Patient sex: F
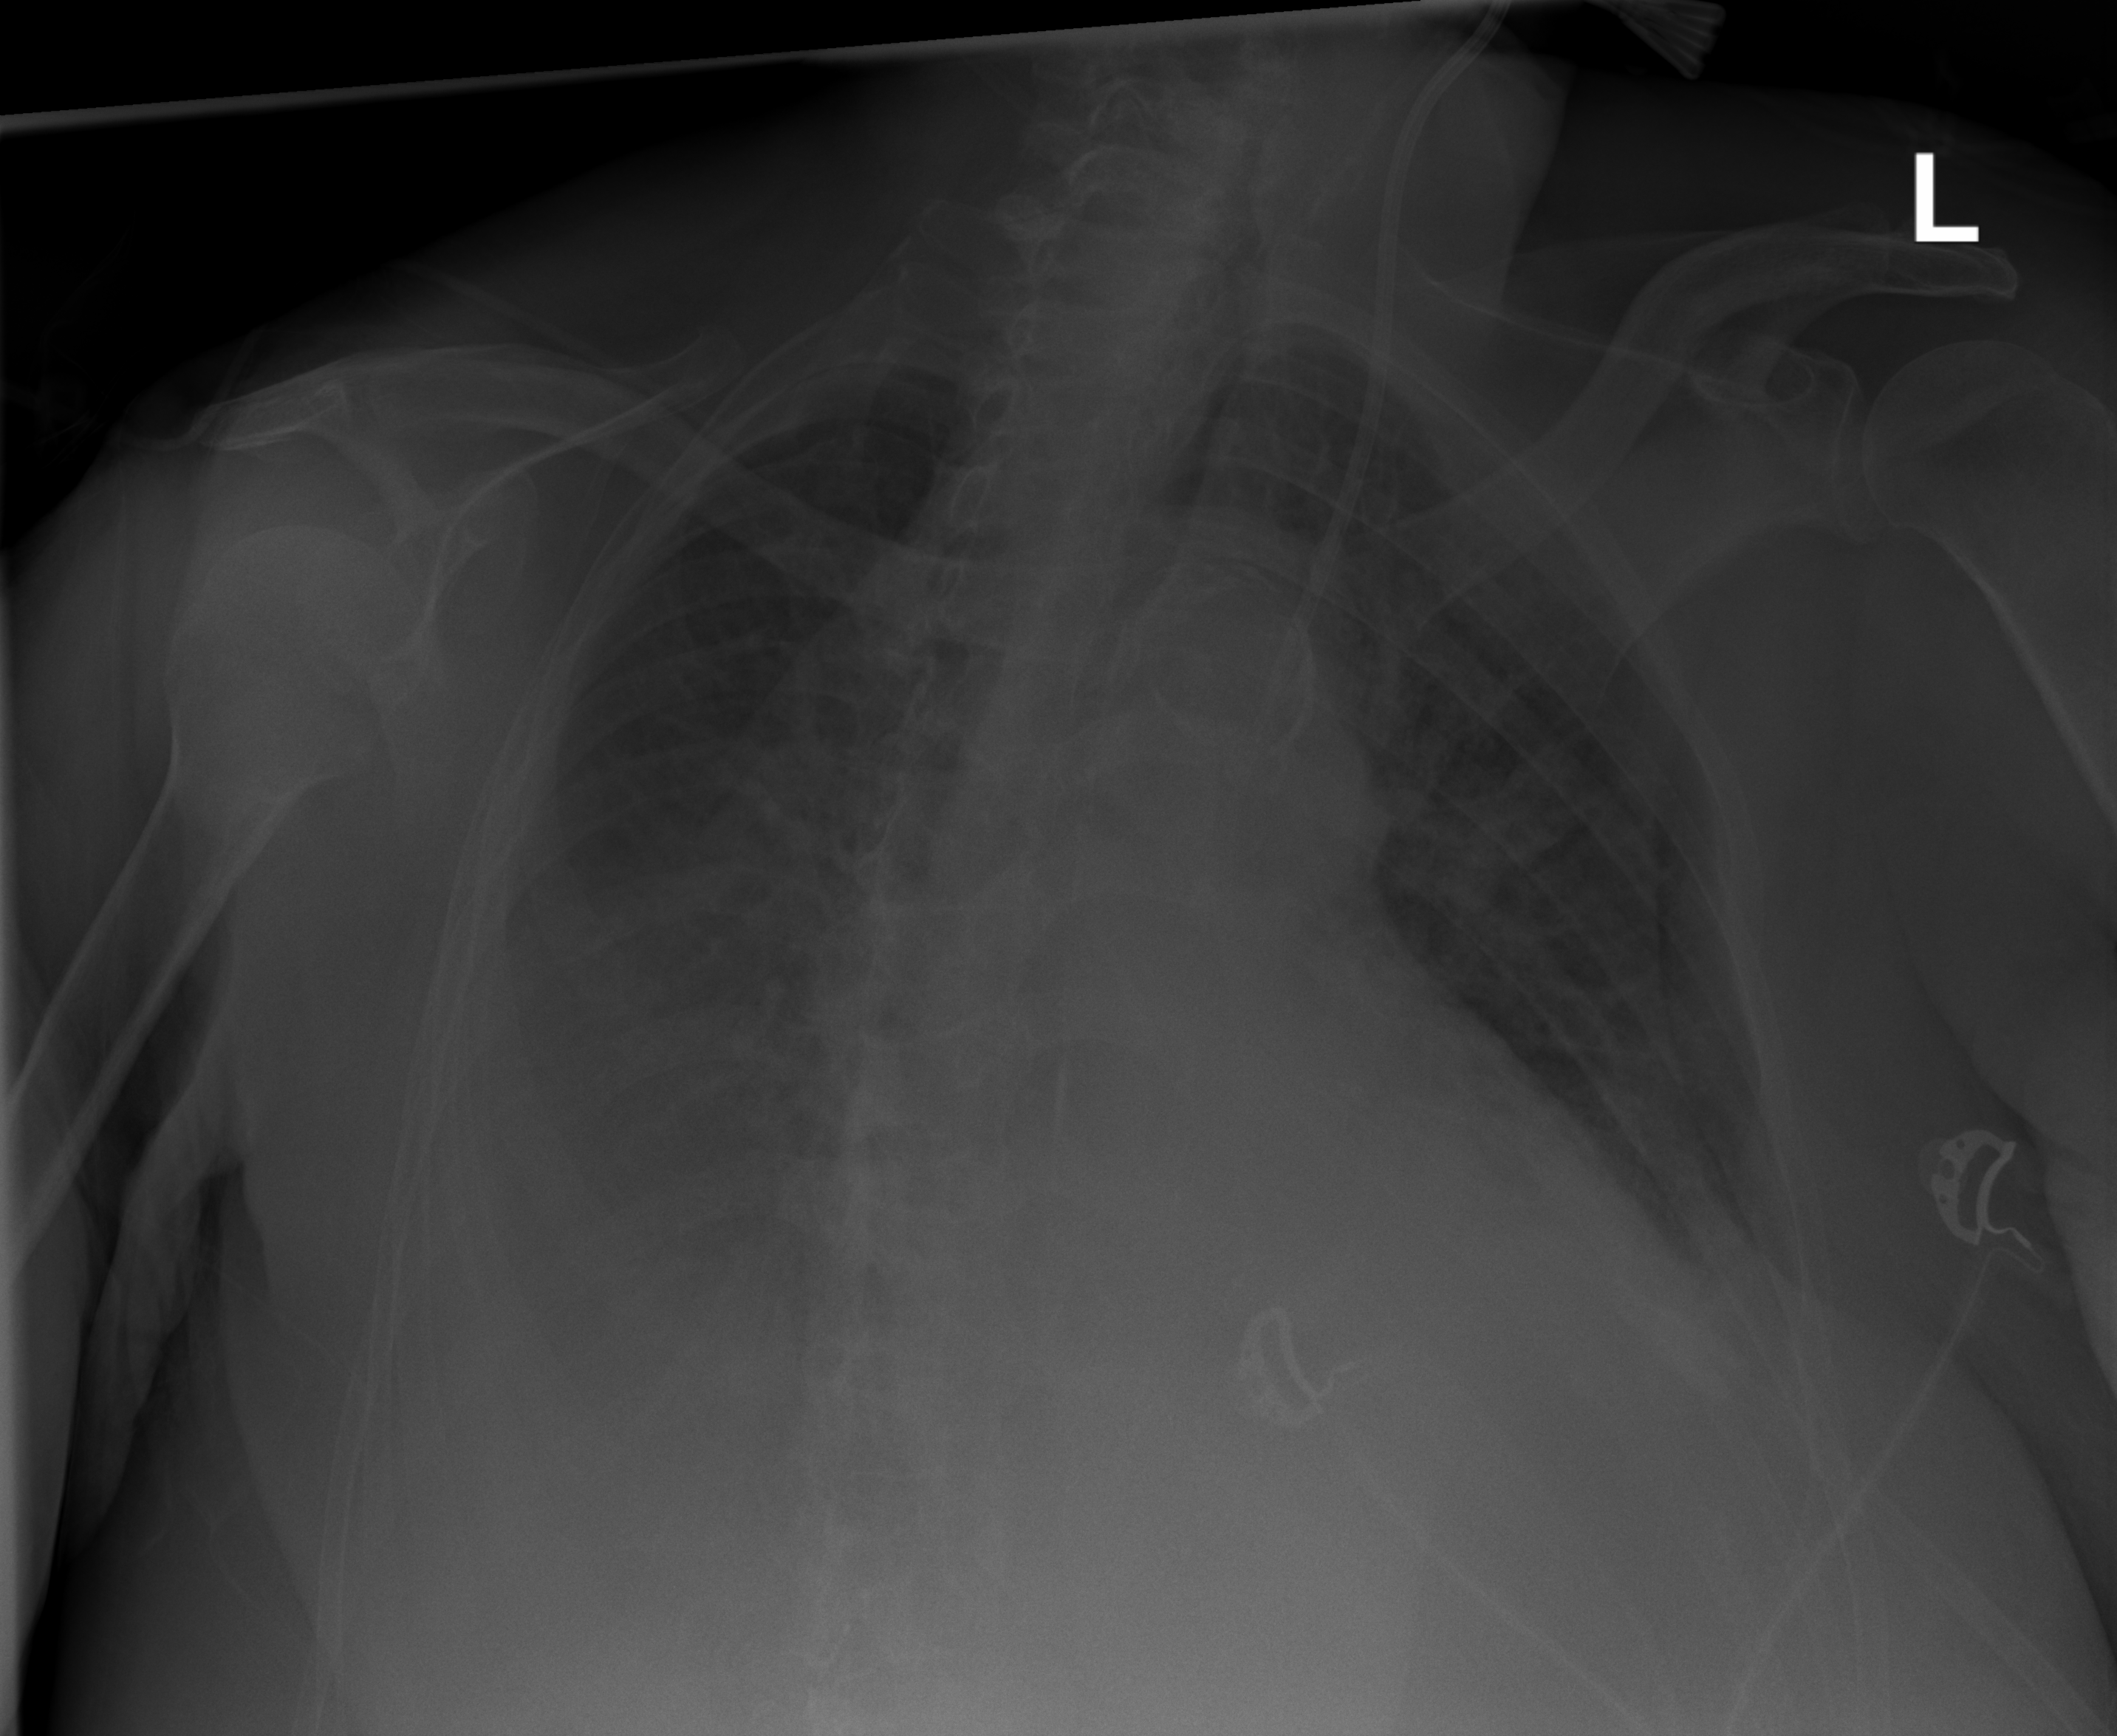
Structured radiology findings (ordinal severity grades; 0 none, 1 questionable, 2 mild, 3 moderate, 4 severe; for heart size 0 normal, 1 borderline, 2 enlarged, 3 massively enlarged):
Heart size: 1
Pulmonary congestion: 3
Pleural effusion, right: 3
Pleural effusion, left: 2
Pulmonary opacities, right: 2
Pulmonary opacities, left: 2
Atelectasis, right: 2
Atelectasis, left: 2